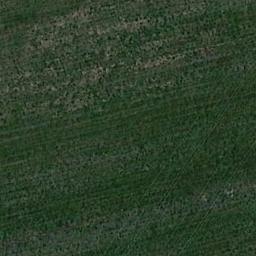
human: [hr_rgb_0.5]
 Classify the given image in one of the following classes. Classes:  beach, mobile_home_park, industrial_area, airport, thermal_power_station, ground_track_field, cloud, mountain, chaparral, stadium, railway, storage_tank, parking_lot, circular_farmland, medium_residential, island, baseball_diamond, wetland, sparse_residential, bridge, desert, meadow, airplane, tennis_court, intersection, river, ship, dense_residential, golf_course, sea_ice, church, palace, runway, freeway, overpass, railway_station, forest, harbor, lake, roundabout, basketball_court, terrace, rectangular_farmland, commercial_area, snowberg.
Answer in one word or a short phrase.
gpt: meadow